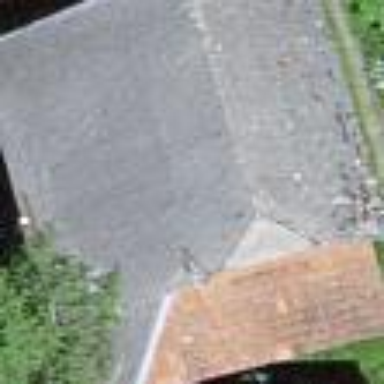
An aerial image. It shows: Rural barn.